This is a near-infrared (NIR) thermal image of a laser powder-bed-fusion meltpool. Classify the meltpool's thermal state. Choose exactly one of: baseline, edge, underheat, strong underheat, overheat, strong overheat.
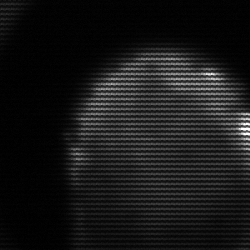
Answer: edge